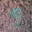
Label: 9